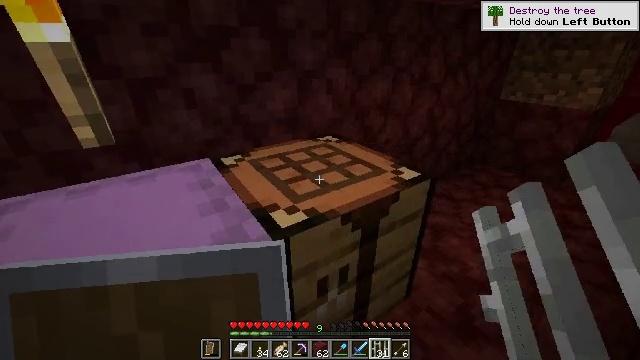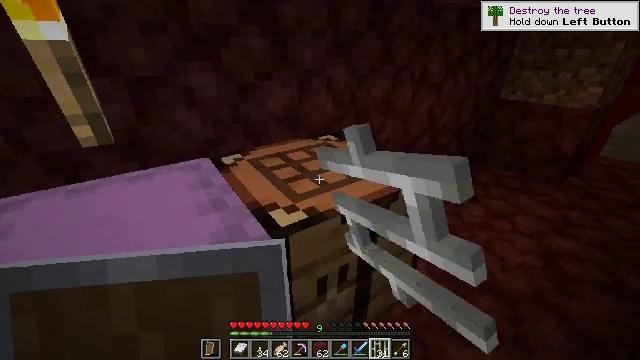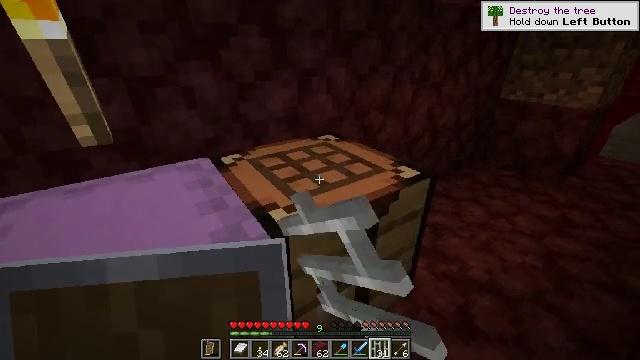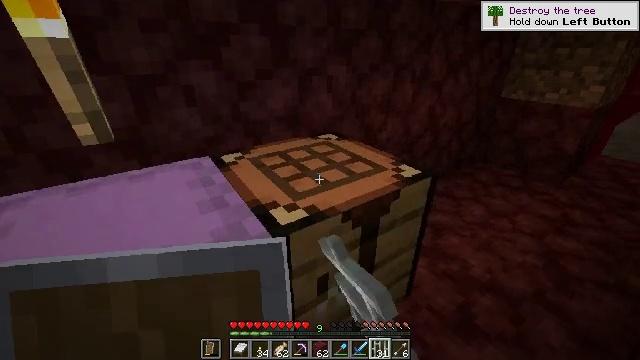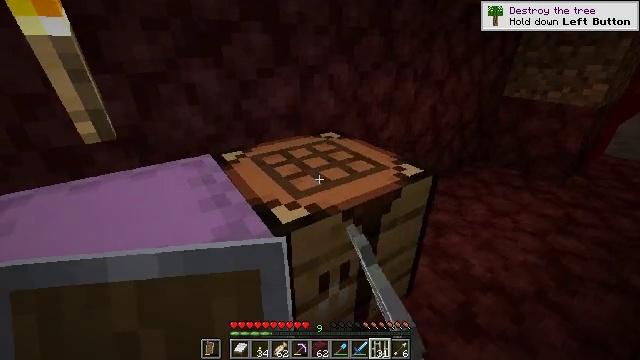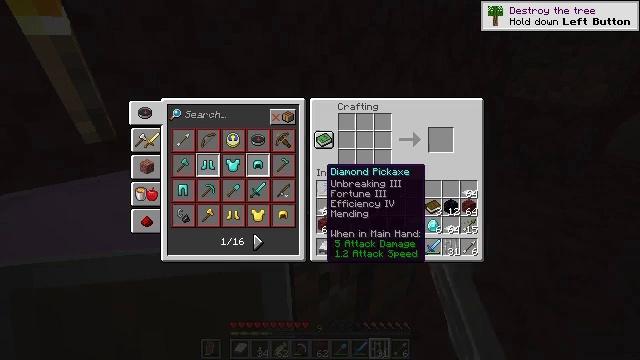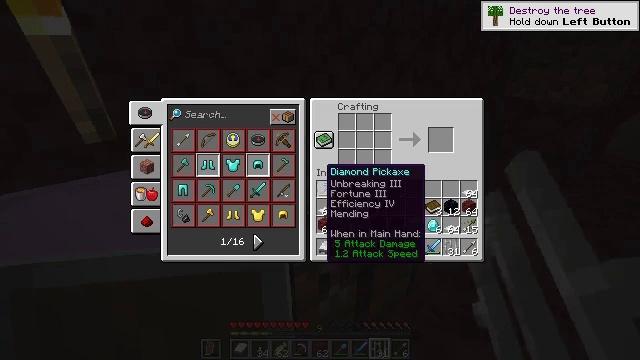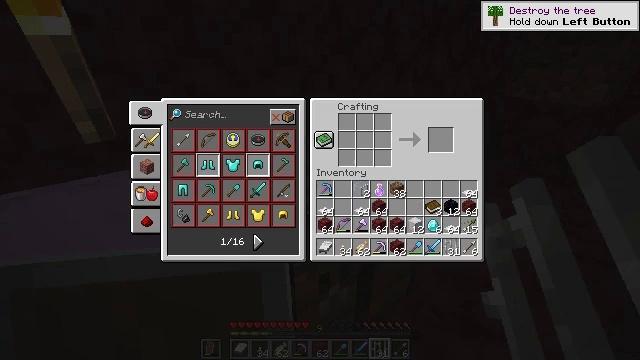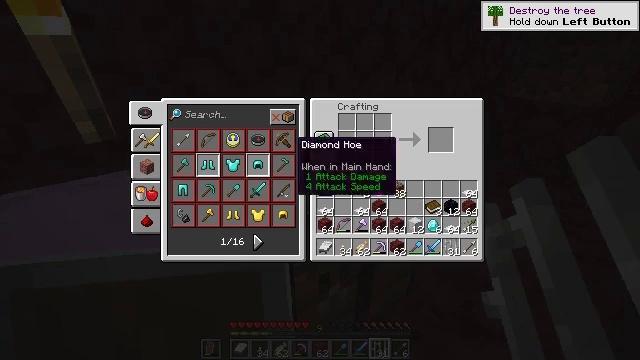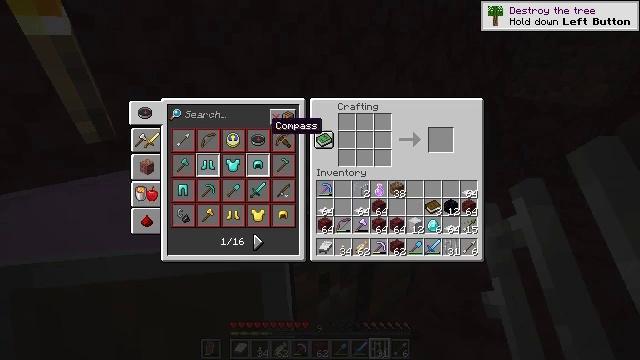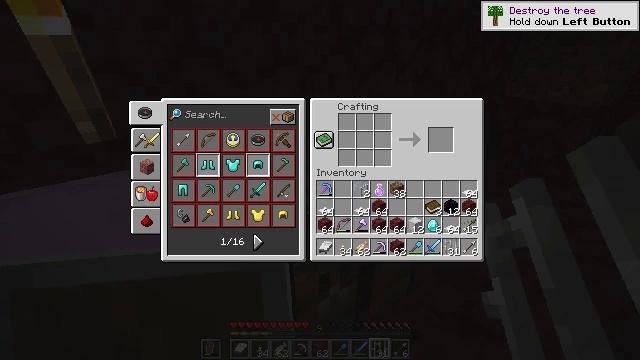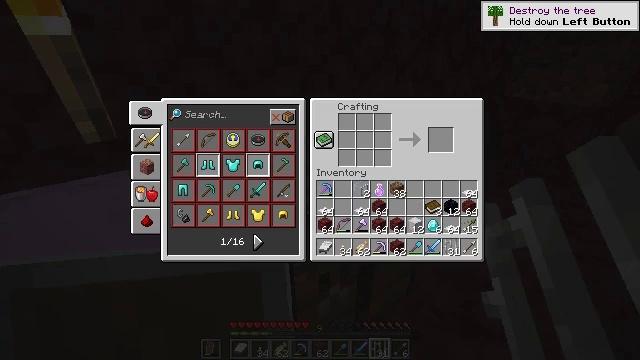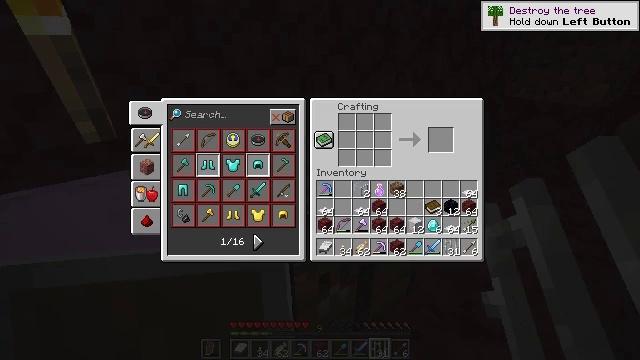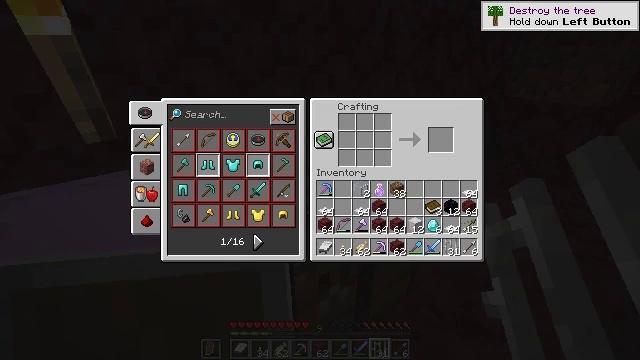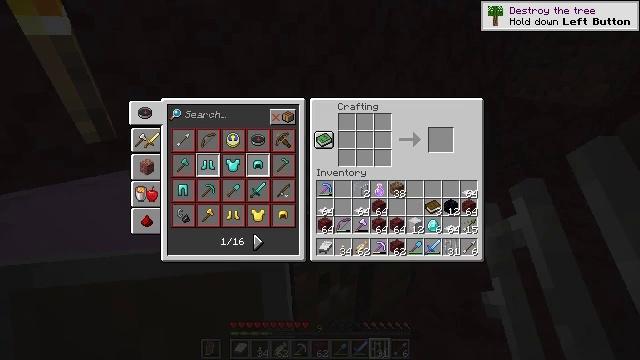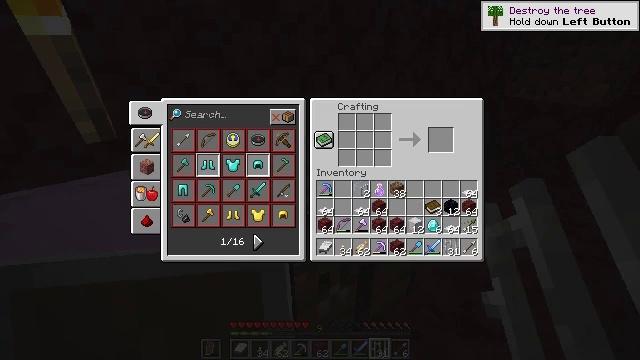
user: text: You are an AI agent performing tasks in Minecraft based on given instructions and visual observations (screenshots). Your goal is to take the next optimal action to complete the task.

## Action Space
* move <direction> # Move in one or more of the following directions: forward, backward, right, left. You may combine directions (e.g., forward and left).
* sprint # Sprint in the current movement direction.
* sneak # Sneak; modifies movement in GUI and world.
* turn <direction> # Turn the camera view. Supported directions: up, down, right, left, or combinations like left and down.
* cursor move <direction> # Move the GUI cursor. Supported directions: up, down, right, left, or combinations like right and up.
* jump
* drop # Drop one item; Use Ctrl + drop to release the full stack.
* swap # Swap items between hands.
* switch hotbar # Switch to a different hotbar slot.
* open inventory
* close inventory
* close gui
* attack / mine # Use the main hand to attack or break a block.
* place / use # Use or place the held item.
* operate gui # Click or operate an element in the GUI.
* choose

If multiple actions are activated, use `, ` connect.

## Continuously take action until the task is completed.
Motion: motion action
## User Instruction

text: Make sure you have the right materials to craft an enchanting table.
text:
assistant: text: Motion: use / place
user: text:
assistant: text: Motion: use / place
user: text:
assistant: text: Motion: no_op
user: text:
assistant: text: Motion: no_op
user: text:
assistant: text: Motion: no_op
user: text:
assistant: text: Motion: no_op
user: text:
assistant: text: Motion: no_op
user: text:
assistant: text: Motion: cursor move left and up
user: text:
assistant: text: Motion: cursor move left and up
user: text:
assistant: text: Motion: cursor move left and up
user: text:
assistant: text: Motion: cursor move left
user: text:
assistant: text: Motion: no_op
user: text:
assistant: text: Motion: cursor move left
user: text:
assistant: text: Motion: no_op
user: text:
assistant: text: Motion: no_op
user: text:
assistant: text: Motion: no_op
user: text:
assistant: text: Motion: no_op
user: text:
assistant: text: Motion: operate gui
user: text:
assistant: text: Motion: operate gui
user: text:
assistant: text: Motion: operate gui
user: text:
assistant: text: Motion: no_op
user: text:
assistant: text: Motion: no_op
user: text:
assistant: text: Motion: no_op
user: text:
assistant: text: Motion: no_op
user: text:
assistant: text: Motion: no_op
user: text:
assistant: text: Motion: no_op
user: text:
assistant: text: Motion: no_op
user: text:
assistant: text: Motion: no_op
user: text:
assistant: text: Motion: no_op
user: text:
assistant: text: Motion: no_op